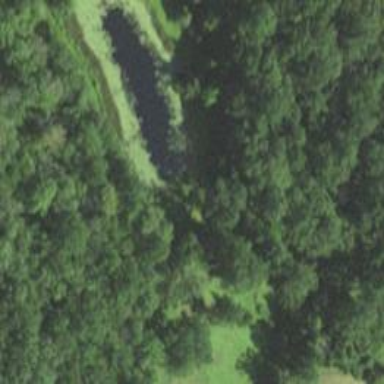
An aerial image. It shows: Pond with natural water.